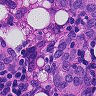
Metastatic tissue present: yes